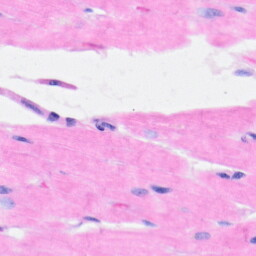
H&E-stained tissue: Heart